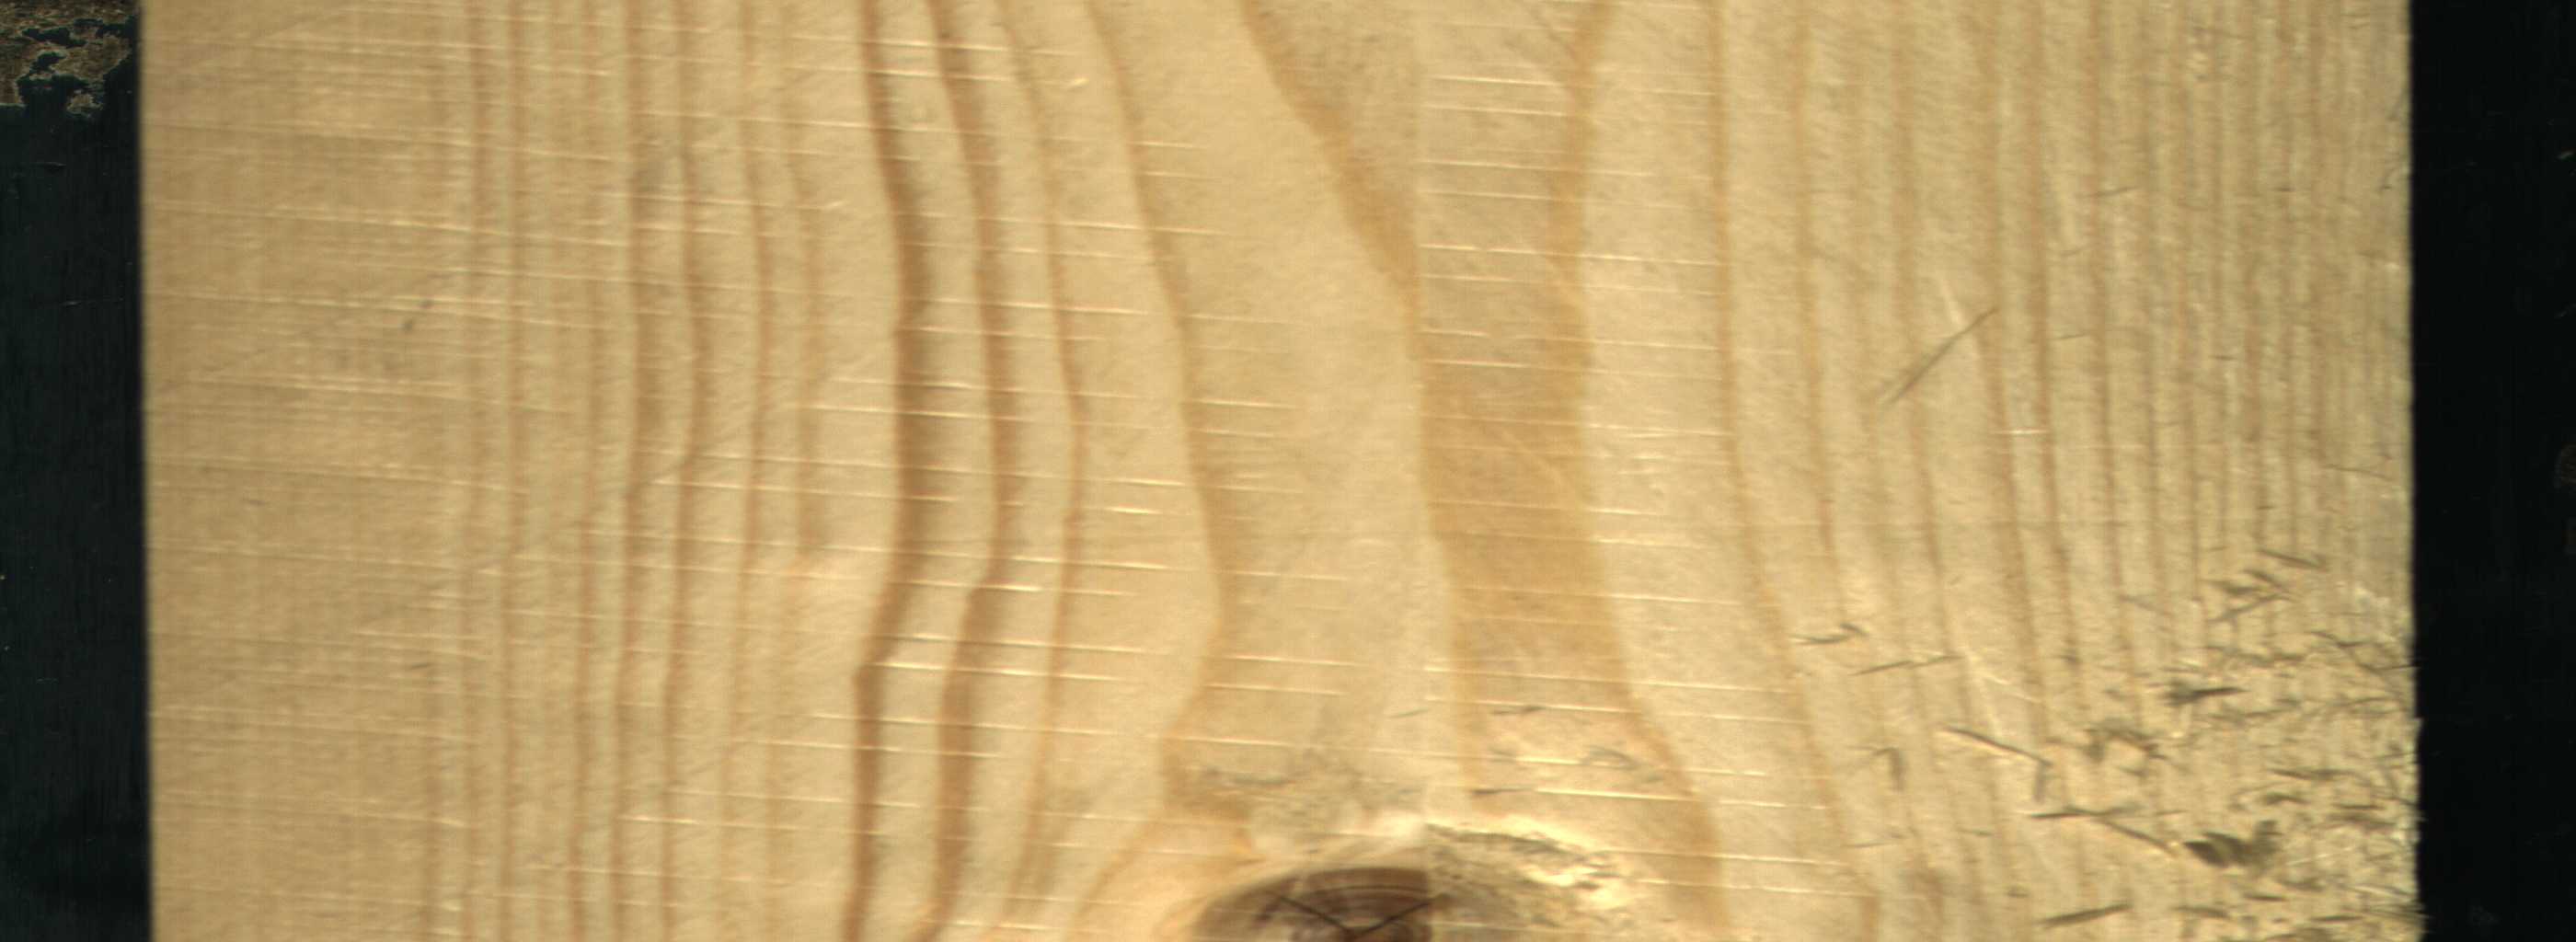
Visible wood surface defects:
knot_with_crack